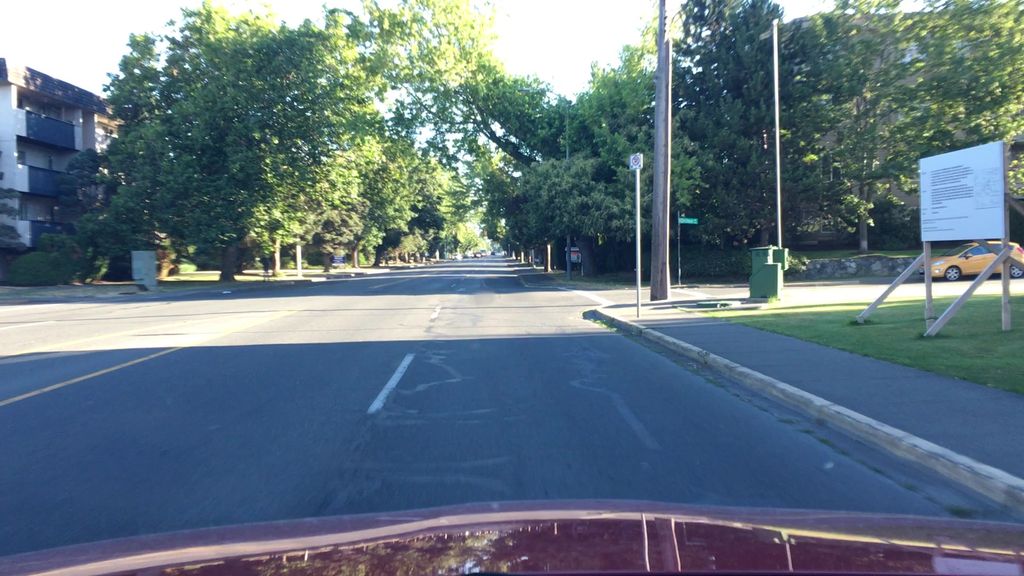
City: victoria